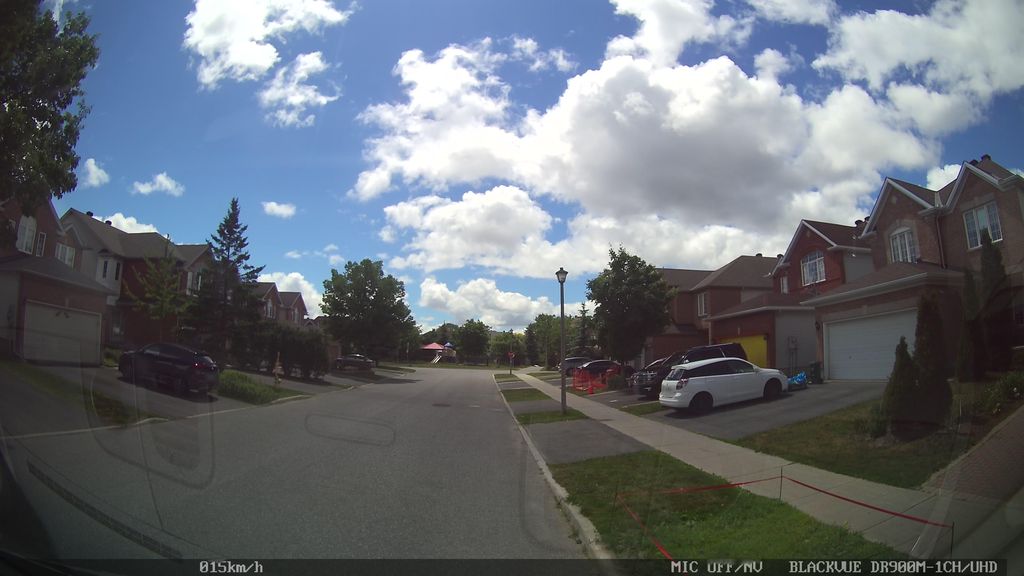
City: ottawa-gatineau